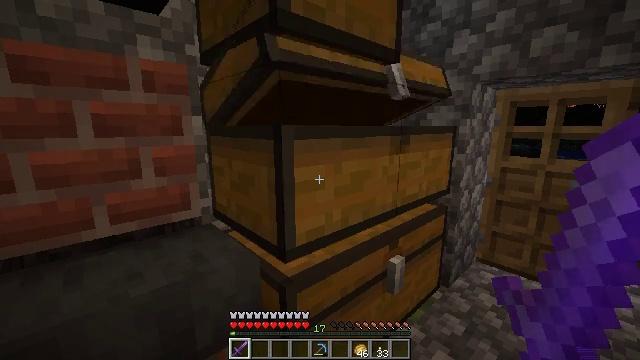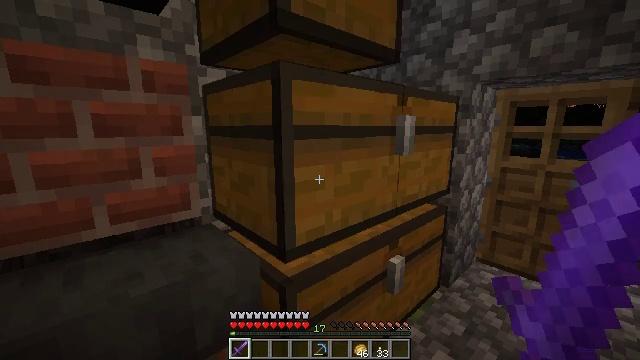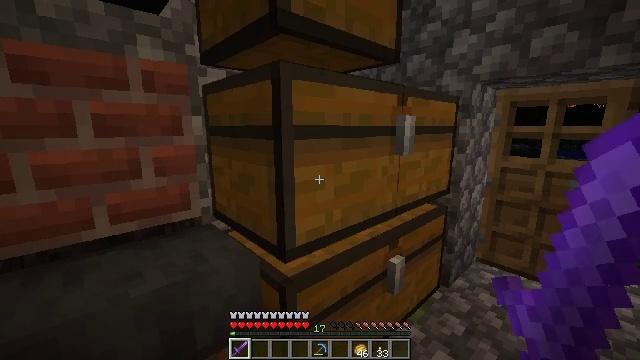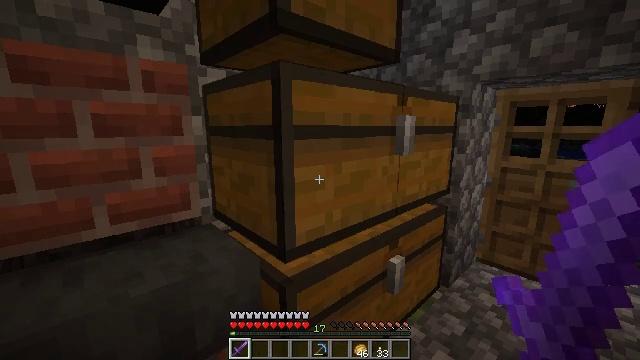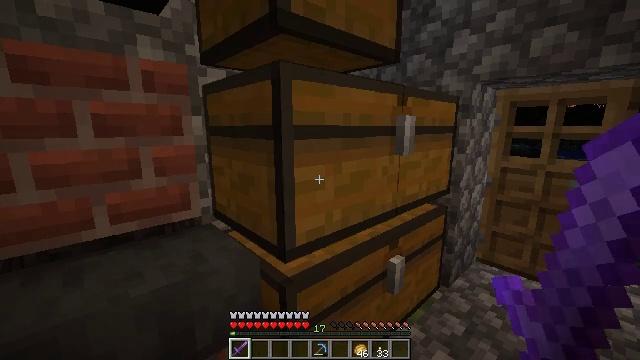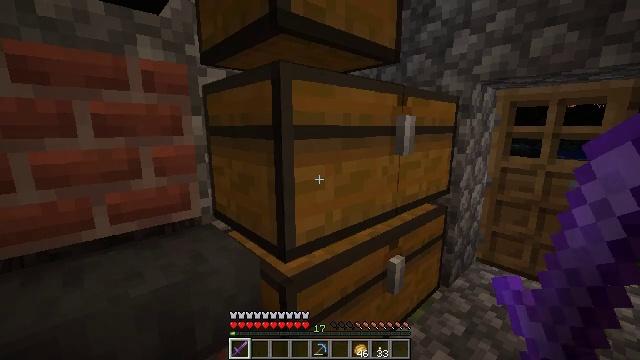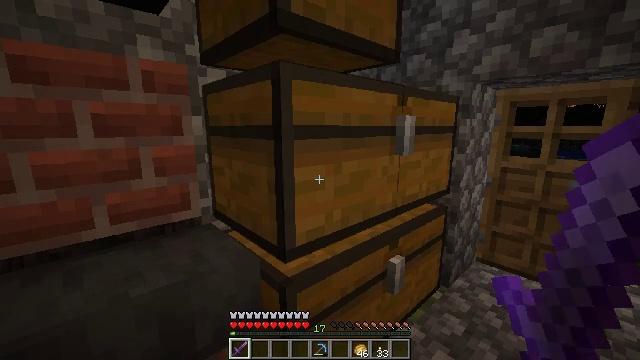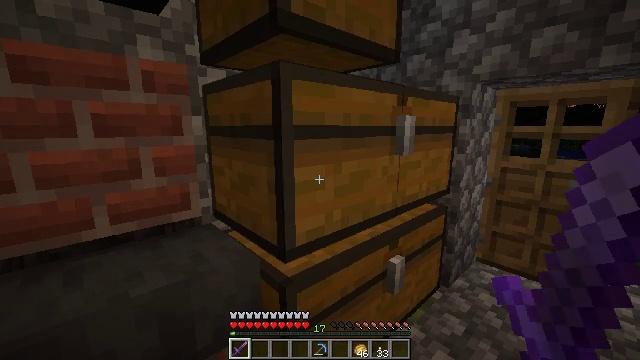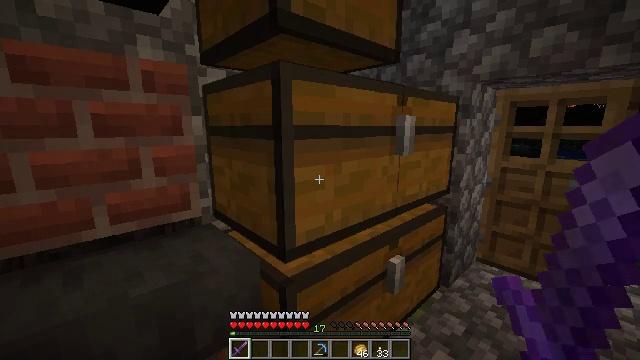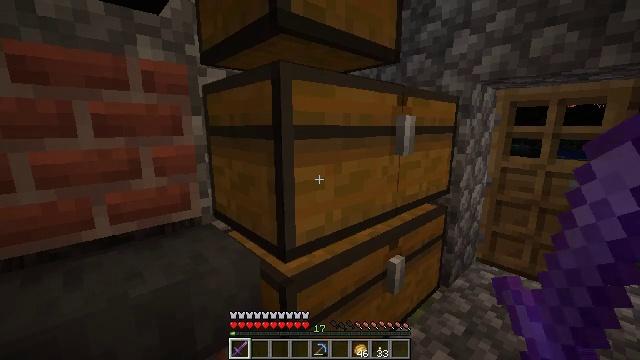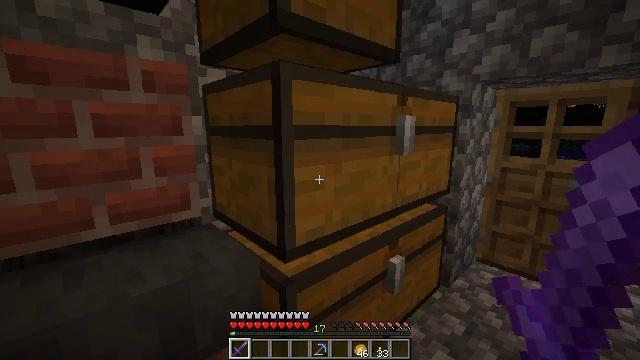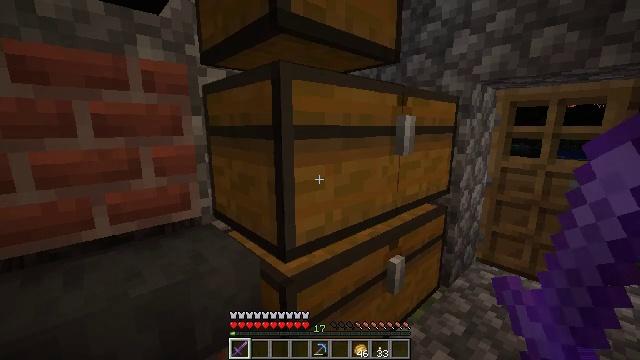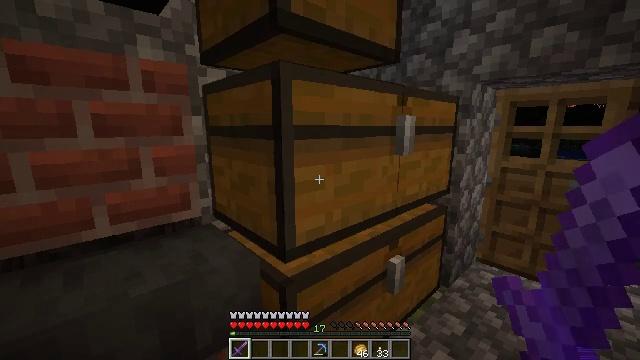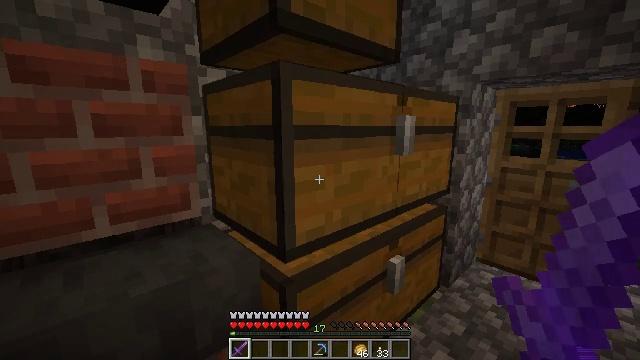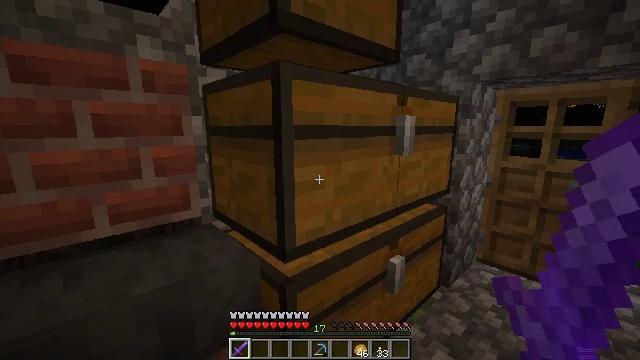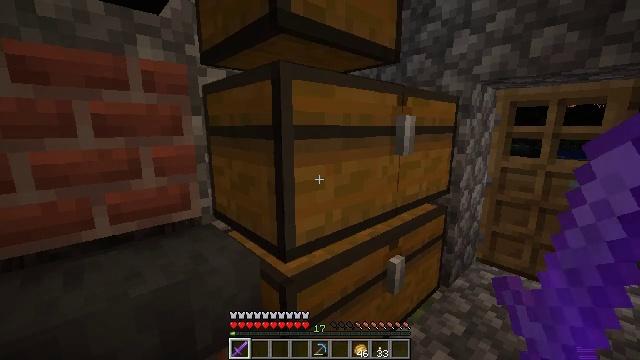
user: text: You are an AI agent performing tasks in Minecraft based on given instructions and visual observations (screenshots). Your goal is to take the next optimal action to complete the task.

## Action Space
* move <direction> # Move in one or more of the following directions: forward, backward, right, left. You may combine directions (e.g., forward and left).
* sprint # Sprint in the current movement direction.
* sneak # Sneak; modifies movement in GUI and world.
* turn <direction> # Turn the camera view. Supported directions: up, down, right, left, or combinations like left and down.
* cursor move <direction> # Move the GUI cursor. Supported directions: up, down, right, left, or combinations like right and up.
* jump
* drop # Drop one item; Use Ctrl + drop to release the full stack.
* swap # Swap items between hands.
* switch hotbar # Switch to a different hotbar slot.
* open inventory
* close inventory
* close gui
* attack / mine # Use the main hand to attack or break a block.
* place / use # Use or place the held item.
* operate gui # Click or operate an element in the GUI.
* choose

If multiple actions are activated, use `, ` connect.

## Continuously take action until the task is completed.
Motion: motion action
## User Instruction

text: Combat enemy.
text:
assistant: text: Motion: no_op
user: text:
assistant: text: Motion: no_op
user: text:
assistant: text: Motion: no_op
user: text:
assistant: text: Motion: no_op
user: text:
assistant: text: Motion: no_op
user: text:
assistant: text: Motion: no_op
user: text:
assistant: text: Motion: no_op
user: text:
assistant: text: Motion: no_op
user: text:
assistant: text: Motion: no_op
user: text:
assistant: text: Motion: no_op
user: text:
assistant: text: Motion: no_op
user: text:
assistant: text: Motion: no_op
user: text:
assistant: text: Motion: no_op
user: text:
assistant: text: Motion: no_op
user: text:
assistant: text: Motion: no_op
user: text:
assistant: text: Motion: no_op
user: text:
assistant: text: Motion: no_op
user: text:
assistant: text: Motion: no_op
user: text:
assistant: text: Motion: no_op
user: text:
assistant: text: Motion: no_op
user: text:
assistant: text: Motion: no_op
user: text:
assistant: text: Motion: no_op
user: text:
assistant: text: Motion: no_op
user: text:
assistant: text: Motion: no_op
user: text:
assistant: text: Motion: no_op
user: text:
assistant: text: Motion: no_op
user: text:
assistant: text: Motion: no_op
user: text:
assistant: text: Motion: no_op
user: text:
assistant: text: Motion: no_op
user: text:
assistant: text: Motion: no_op